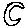
Label: moon